Field crop: maize
Growth stage: 1
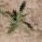
Species: atriplex